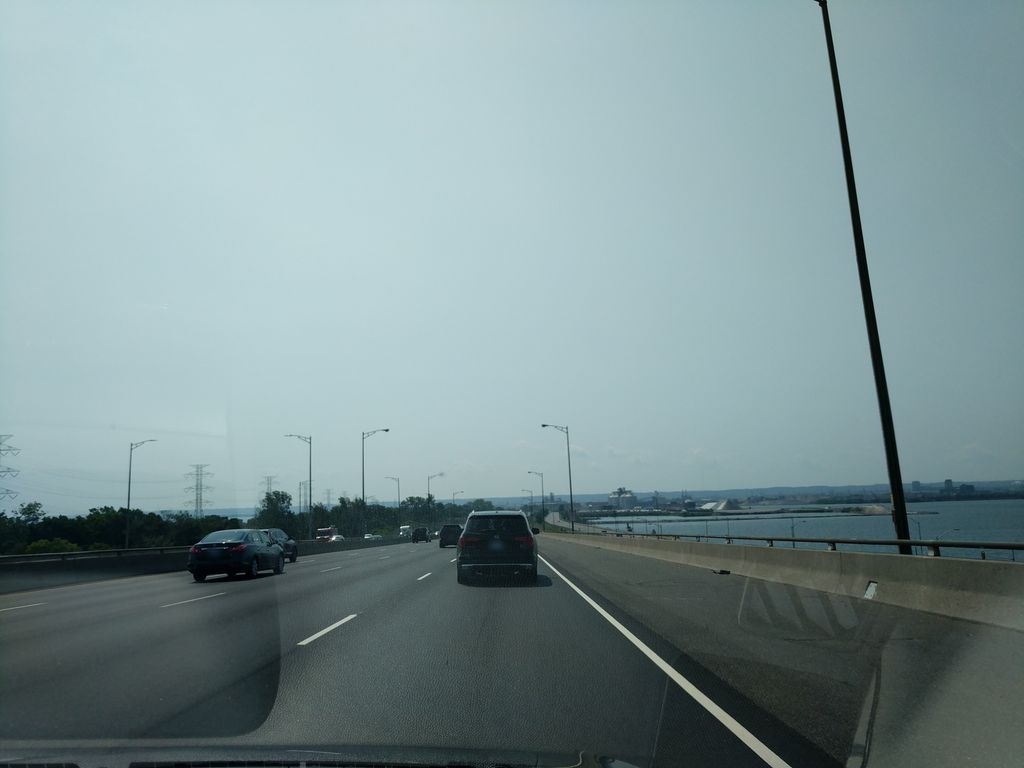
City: hamilton